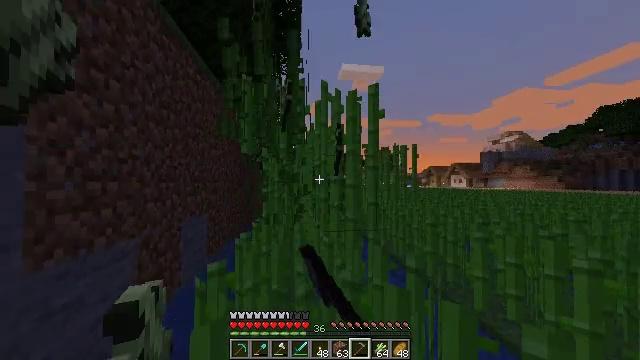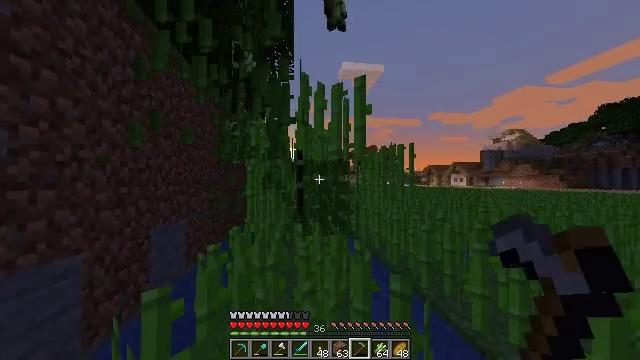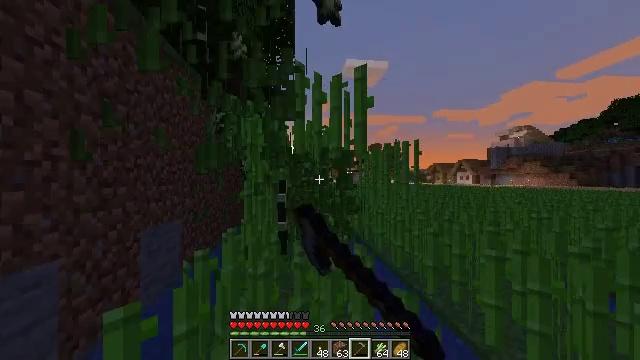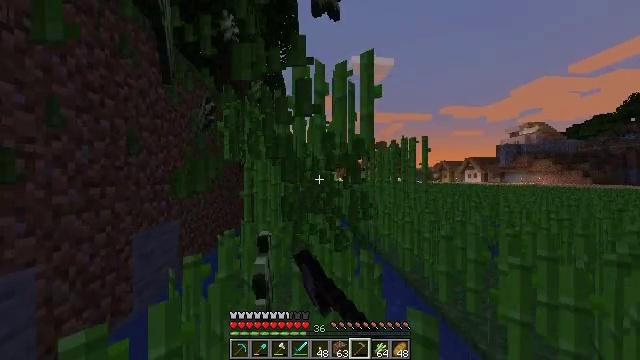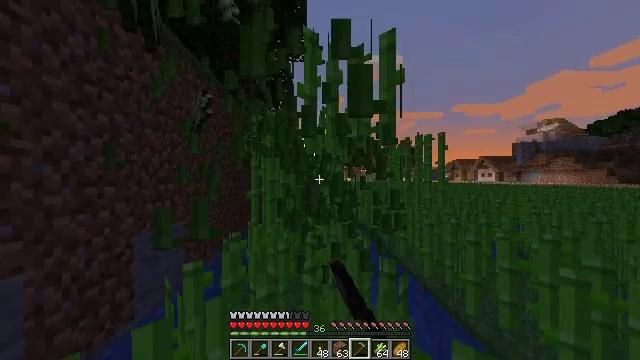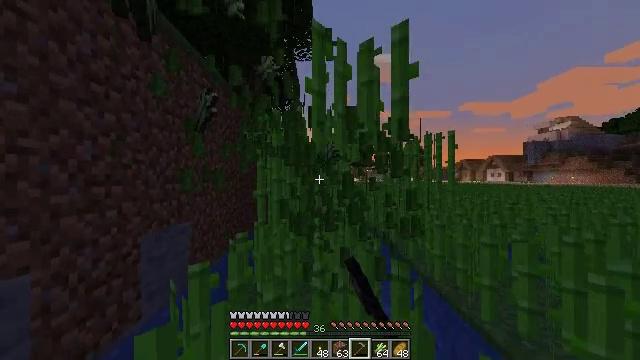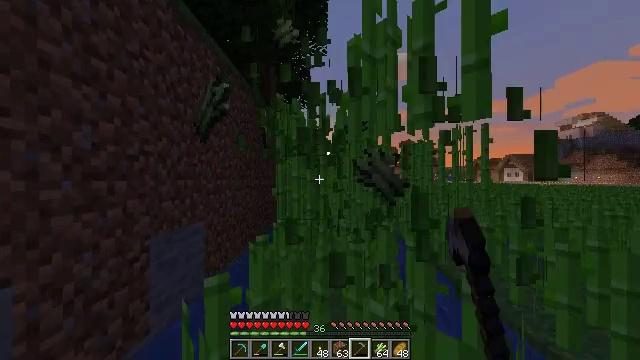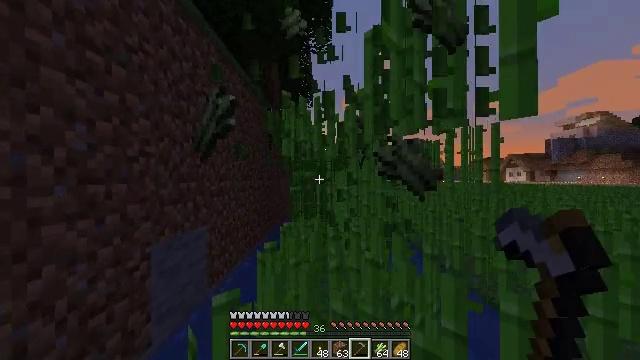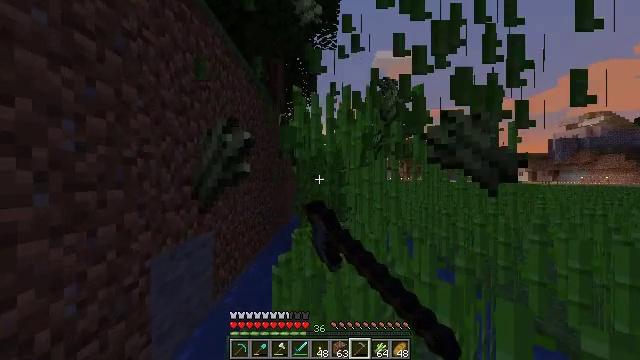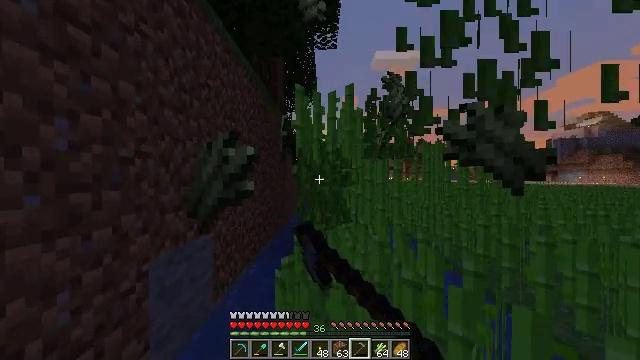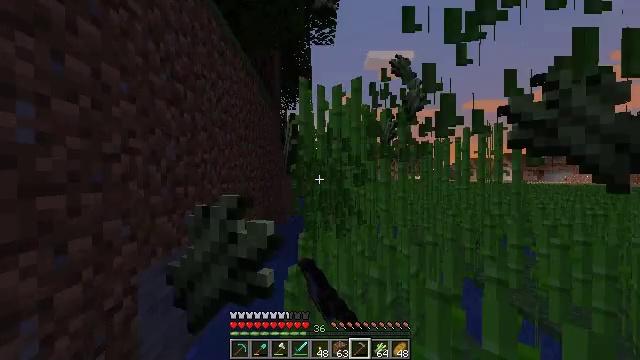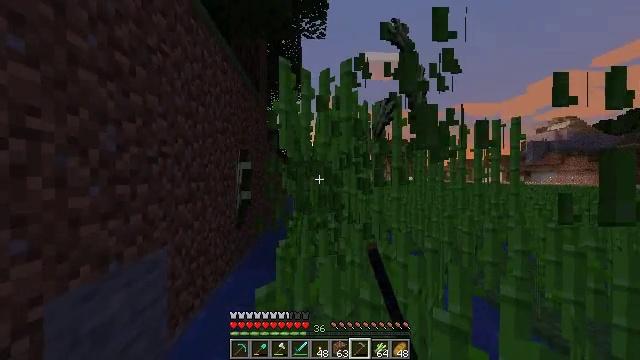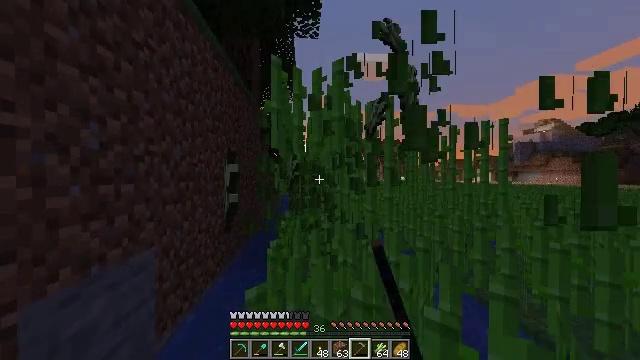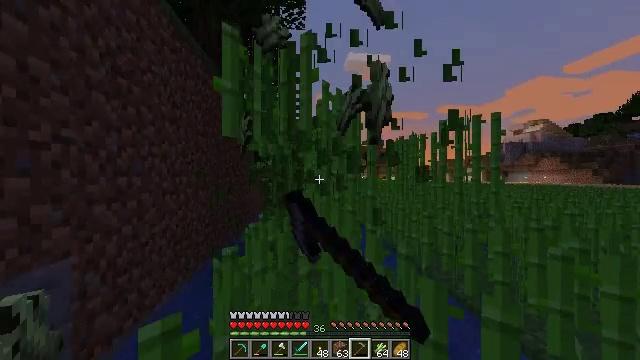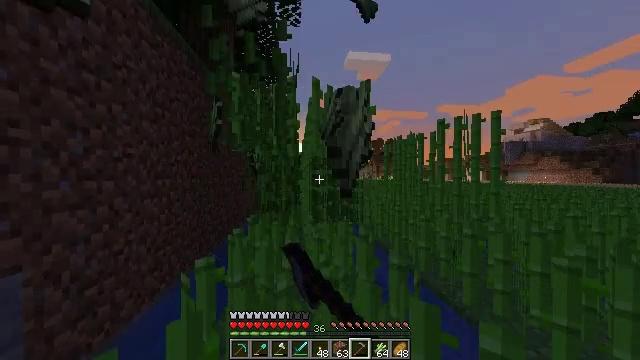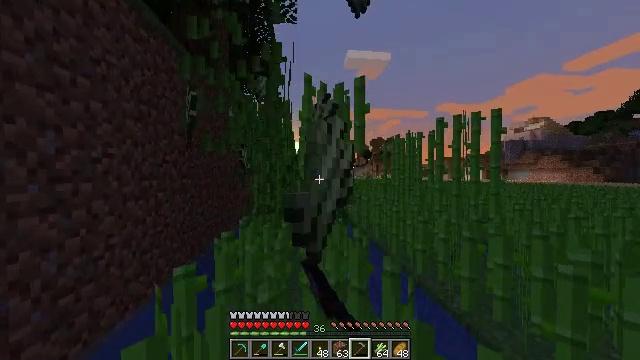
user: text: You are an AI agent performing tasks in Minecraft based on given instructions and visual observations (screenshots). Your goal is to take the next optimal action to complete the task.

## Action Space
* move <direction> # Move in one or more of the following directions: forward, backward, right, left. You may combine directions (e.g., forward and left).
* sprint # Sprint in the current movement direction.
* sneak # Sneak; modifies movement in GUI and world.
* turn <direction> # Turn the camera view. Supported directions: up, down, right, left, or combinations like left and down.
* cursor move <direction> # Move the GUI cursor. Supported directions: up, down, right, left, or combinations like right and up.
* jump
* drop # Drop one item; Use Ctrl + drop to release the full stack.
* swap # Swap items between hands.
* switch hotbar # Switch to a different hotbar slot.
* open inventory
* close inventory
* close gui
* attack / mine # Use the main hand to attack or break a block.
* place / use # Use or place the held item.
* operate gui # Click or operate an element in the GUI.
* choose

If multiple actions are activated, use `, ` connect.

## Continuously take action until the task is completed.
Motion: motion action
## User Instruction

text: Mine the sugar cane near rivers.
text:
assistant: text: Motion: move forward and move right, sprint, attack / mine
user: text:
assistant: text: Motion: move forward, sprint, turn left, attack / mine
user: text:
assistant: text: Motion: move forward, sprint, turn left, attack / mine
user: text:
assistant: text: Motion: move forward and move left, sprint, turn left, attack / mine
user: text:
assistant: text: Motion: move forward and move left, sprint, turn left, attack / mine
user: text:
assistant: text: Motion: move forward and move left, sprint, turn left, attack / mine
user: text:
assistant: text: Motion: move forward and move left, sprint, attack / mine
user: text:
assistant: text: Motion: move forward and move left, sprint, attack / mine
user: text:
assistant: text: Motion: move forward and move left, sprint, attack / mine
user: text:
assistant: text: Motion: move forward and move right, sprint, turn right, attack / mine
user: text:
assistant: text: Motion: move forward and move right, sprint, turn right, attack / mine
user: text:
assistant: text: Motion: move forward and move right, sprint, turn right, attack / mine
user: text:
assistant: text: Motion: move forward and move right, sprint, turn right, attack / mine
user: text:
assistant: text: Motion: move forward and move right, sprint, attack / mine
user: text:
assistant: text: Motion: move forward and move right, sprint, attack / mine
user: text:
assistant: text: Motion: move forward and move left, sprint, turn left, attack / mine
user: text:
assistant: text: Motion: move forward and move left, sprint, turn left, attack / mine
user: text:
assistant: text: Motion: move forward and move left, sprint, turn left, attack / mine
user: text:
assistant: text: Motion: move forward and move left, sprint, attack / mine
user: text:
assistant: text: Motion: move forward and move left, sprint, attack / mine
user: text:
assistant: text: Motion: move forward, sprint, attack / mine
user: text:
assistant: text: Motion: move forward, sprint, attack / mine
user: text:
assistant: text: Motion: move forward and move right, sprint, attack / mine
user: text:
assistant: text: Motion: move forward and move right, sprint, turn right, attack / mine
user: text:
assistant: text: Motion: move forward and move right, sprint, turn right, attack / mine
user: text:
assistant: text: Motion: move forward and move right, sprint, turn right, attack / mine
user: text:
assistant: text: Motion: move forward and move right, sprint, attack / mine
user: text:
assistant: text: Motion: move forward and move right, sprint, attack / mine
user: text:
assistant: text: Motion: move forward, sprint, turn left, attack / mine
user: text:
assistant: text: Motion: move forward and move left, sprint, turn left, attack / mine